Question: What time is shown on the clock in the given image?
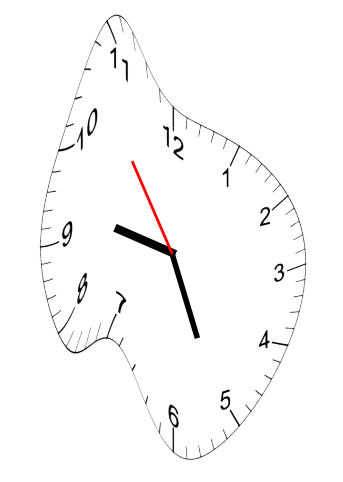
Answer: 09:25:54